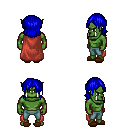
a pixel art fantasy rpg character, male body template, orc, green skin, maroon cape, teal pants, blue long bangs hairstyle, brown slippers, four views (front, back, left, right), 2x2 character sprite sheet, small pixel art, hard edges, no anti-aliasing